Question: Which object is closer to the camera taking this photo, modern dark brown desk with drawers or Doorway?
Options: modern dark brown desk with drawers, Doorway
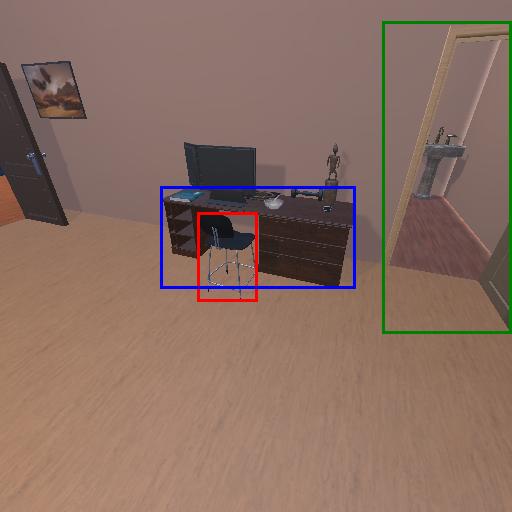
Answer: modern dark brown desk with drawers